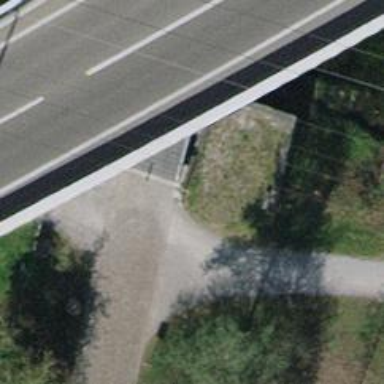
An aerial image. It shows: Track road with grade1 tracktype on beam bridge.